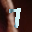
Label: 7